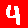
Digit: 4